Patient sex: M
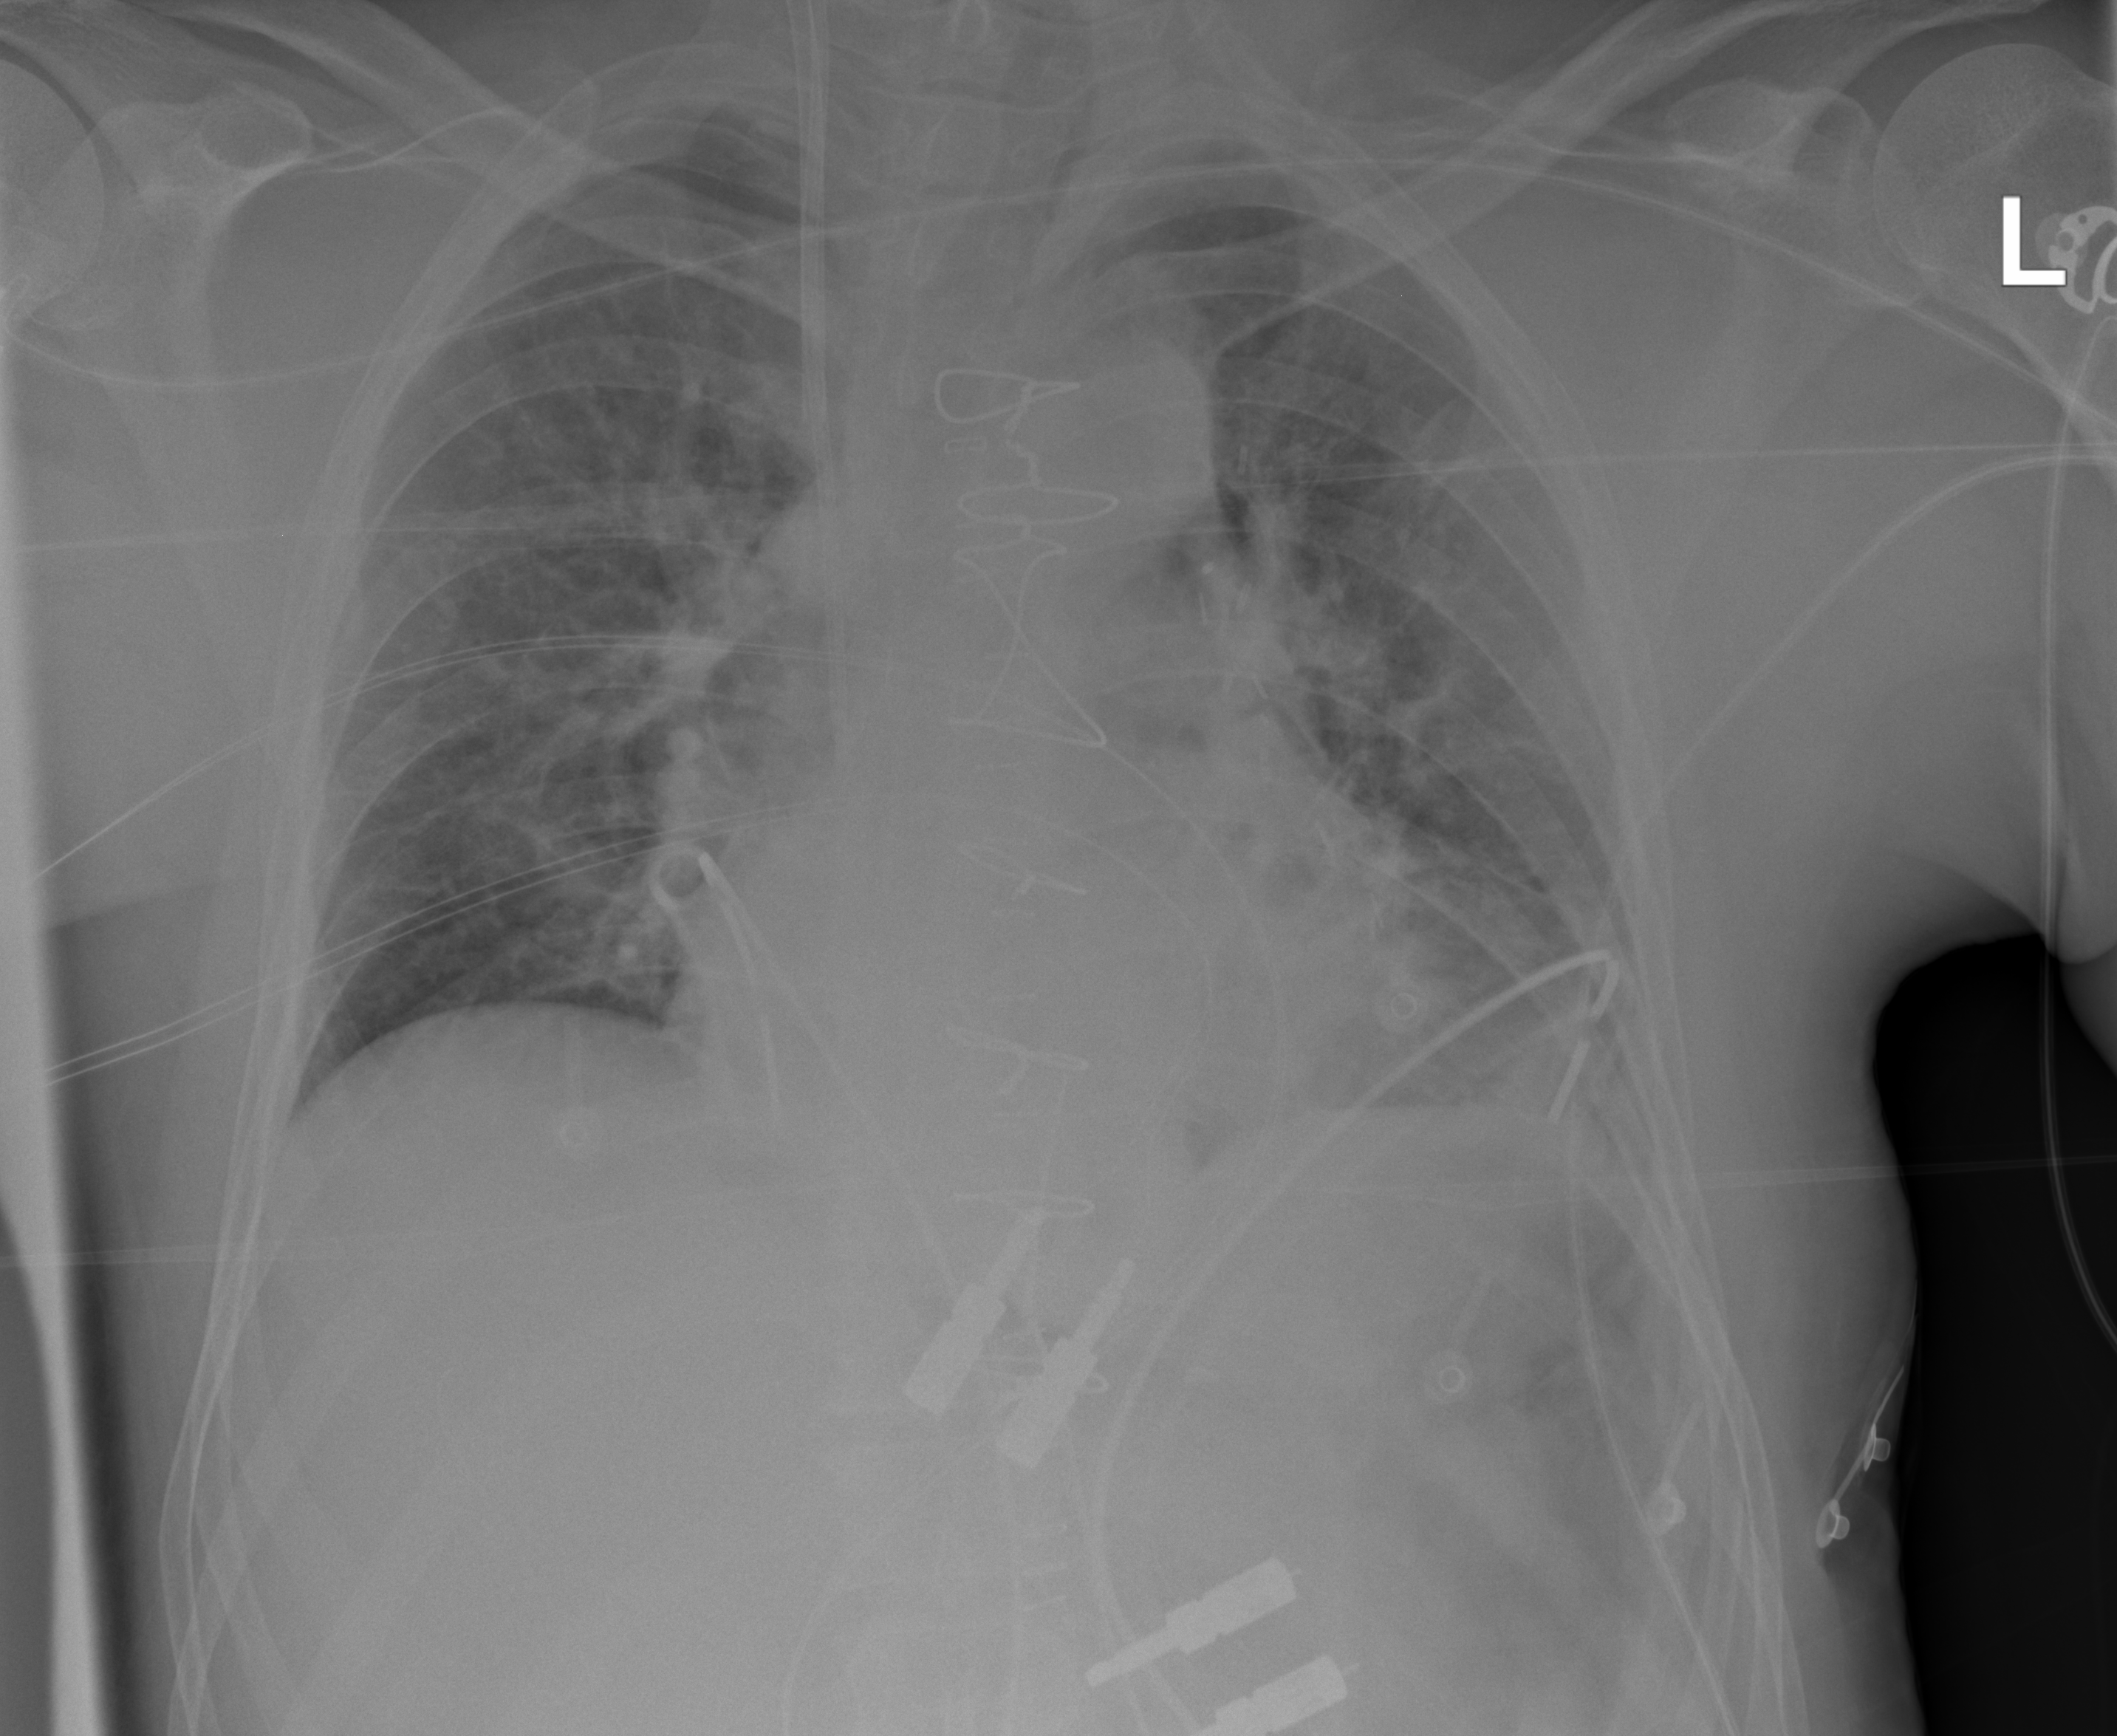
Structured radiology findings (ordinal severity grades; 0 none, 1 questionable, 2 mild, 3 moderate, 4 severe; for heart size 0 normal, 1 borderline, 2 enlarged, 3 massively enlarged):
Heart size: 1
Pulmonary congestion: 2
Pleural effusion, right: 0
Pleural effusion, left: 2
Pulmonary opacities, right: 1
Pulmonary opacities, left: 2
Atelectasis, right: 2
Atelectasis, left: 2